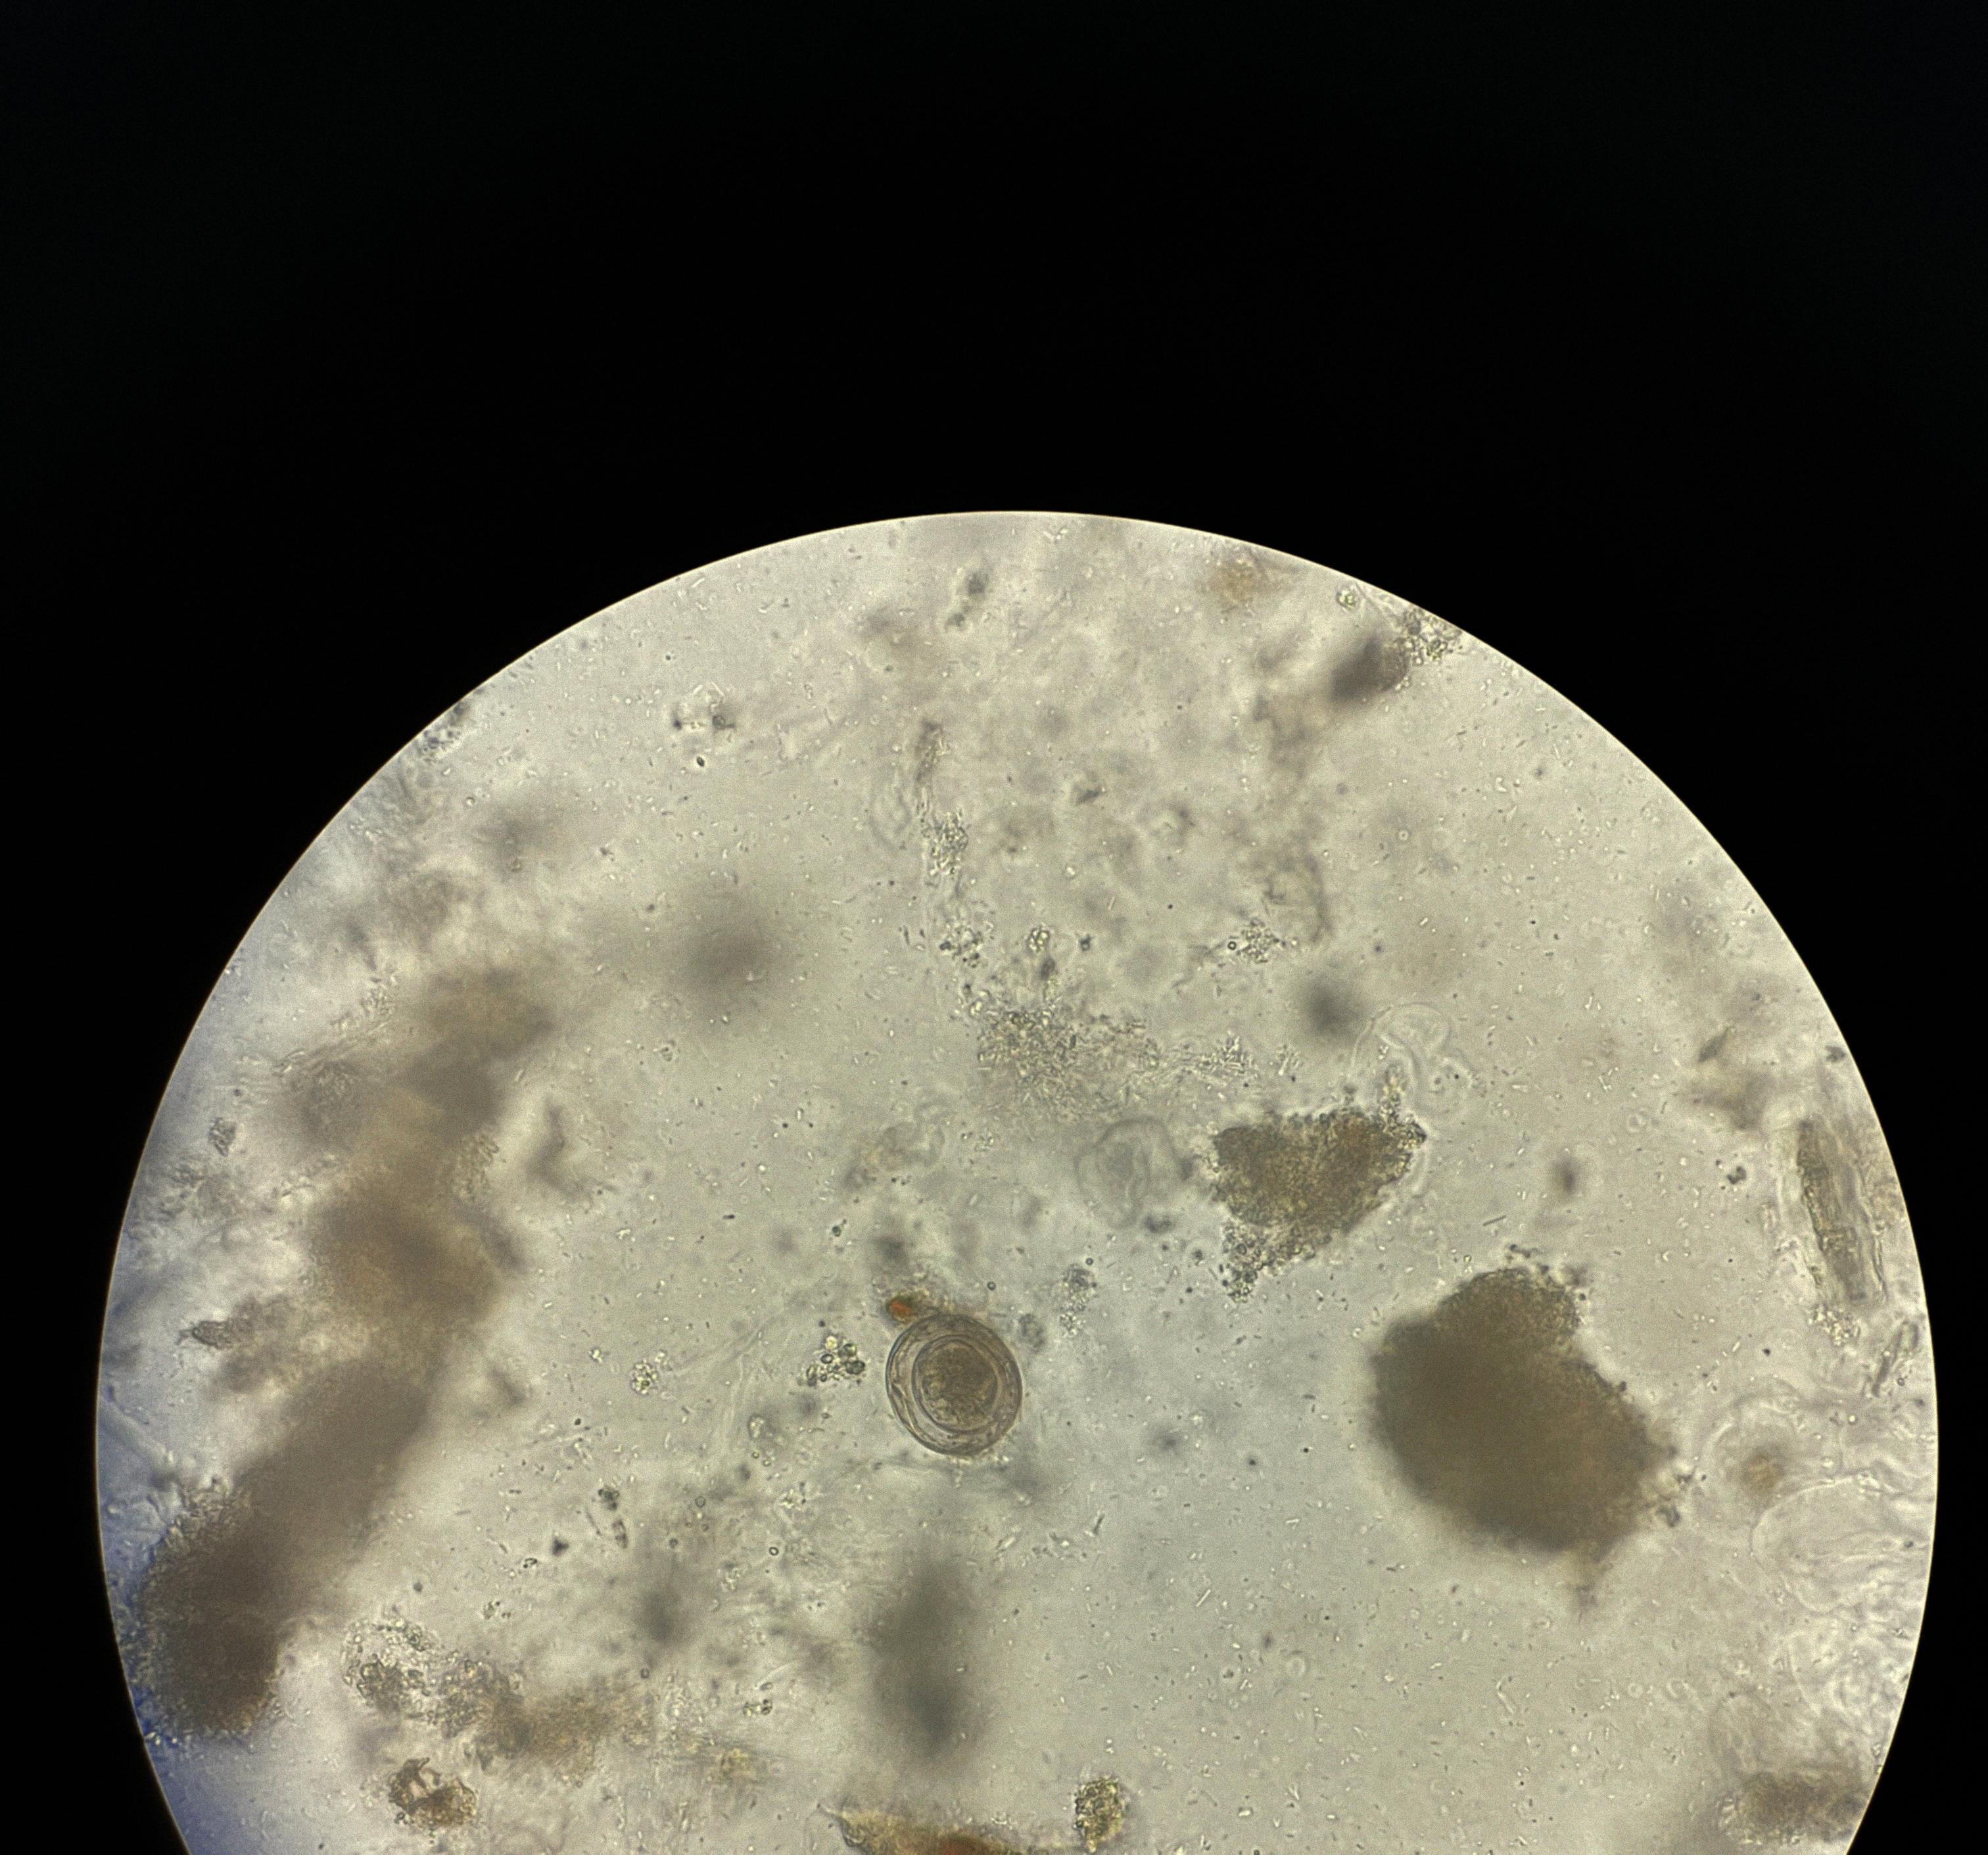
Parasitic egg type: Hymenolepis nana